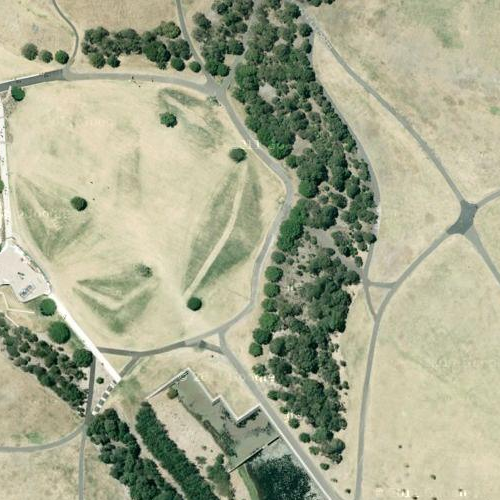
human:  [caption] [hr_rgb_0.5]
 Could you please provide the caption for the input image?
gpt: There are some green bushes and a small red house on a big lawn .

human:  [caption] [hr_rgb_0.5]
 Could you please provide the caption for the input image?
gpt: Some green bushes and curved paths on the big meadow while a red house in the middle .

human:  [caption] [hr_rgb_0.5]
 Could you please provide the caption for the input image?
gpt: There are some green bushes on a big lawn with some paths go through this area .

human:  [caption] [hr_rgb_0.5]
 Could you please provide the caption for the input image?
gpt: A big meadow with some pieces of green bushes and a small red house on it .

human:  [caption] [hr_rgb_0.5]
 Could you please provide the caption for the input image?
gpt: Some green bushes and curved paths on the big meadow with a red small house in the middle .